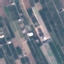
Label: PermanentCrop